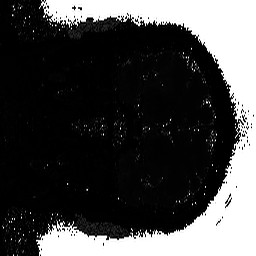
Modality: T2starmap
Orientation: coronal
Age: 38
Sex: female
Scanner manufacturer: siemens
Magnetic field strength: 3 T
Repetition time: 0.043 s
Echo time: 0.00184 s